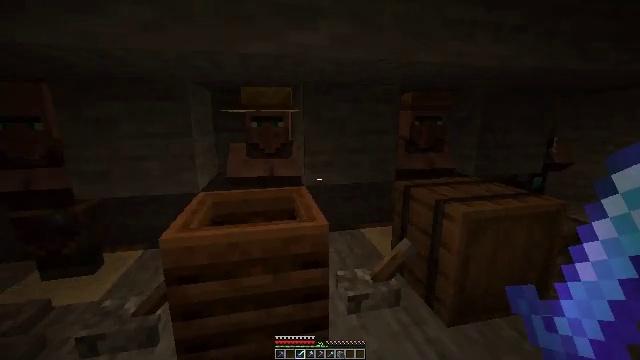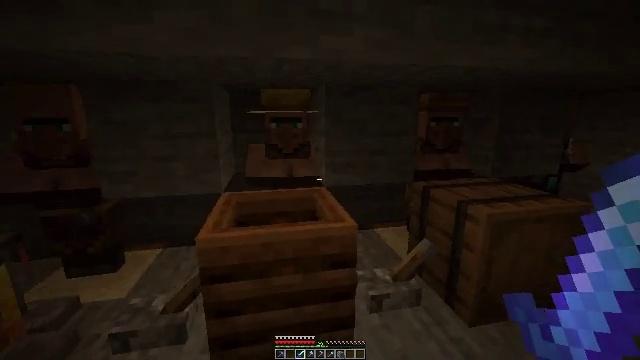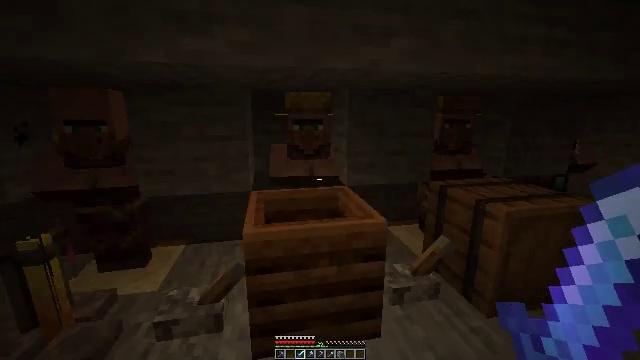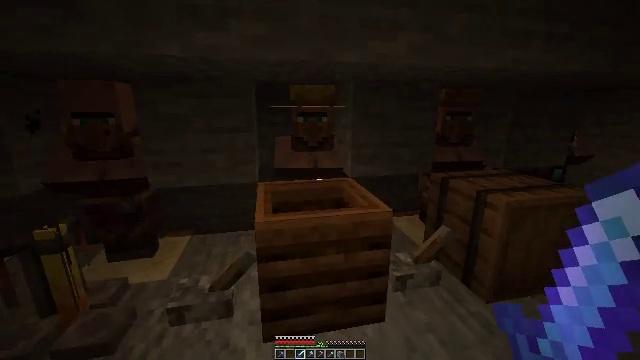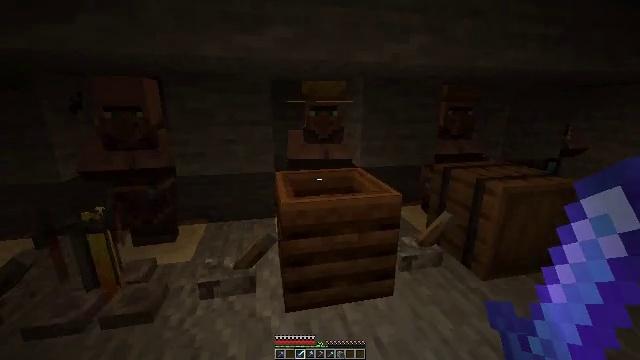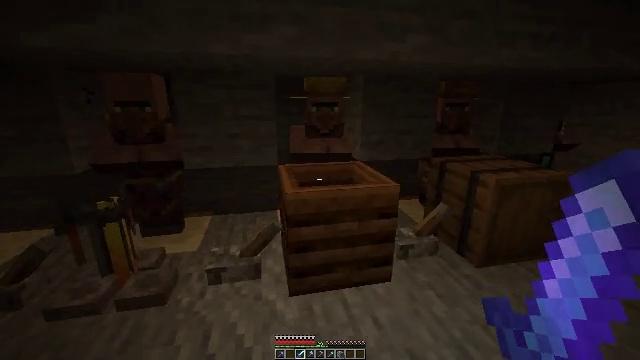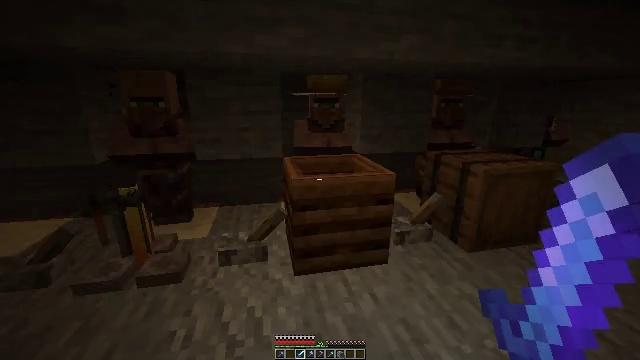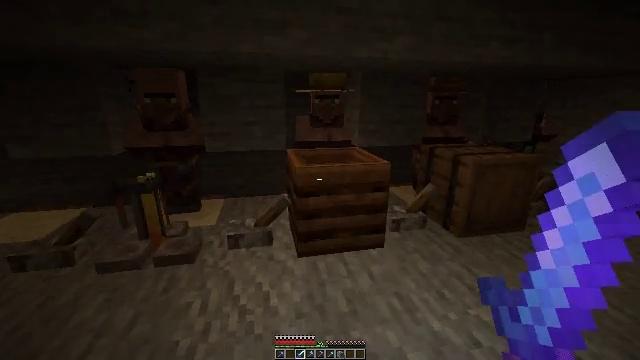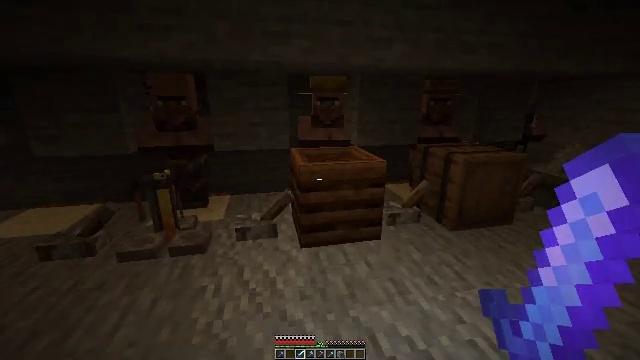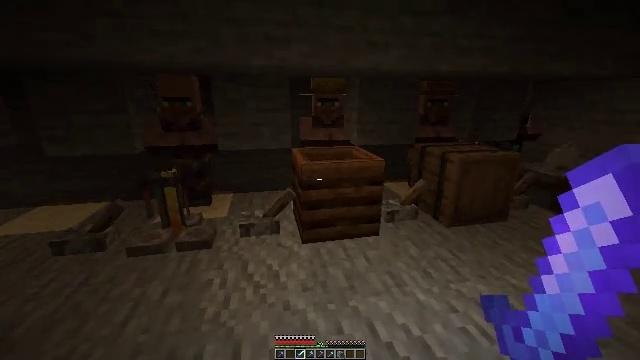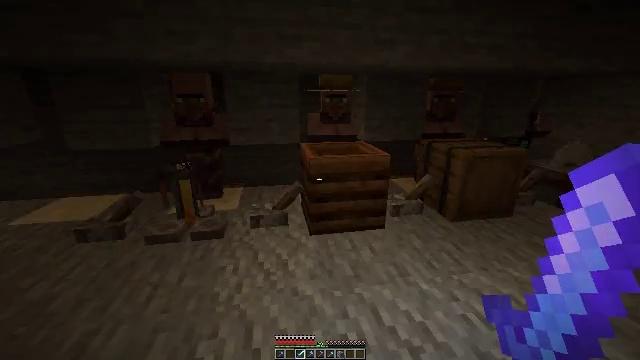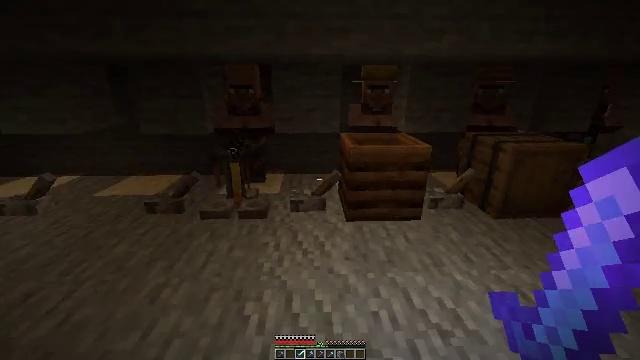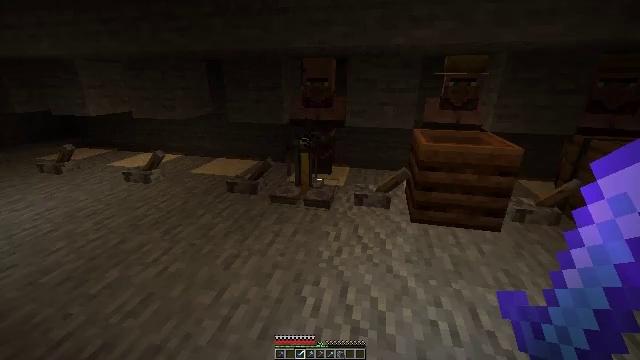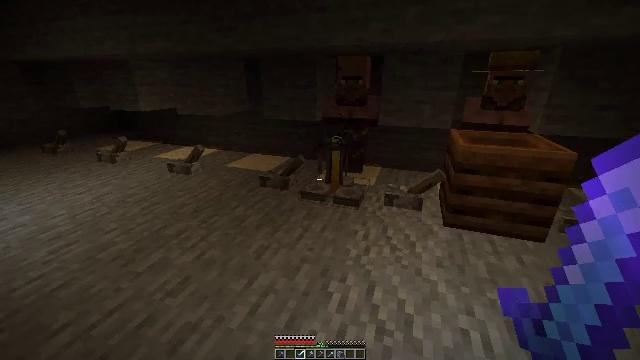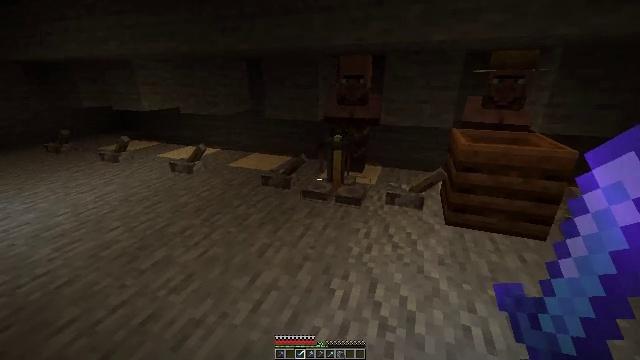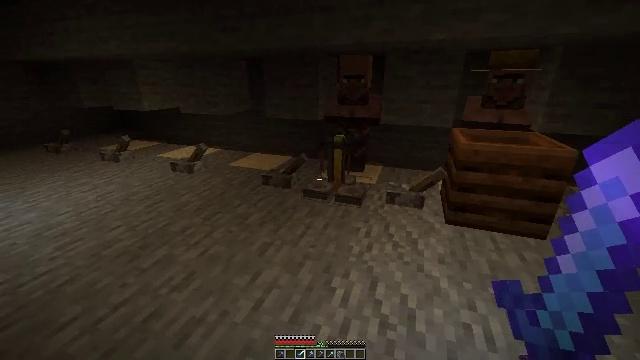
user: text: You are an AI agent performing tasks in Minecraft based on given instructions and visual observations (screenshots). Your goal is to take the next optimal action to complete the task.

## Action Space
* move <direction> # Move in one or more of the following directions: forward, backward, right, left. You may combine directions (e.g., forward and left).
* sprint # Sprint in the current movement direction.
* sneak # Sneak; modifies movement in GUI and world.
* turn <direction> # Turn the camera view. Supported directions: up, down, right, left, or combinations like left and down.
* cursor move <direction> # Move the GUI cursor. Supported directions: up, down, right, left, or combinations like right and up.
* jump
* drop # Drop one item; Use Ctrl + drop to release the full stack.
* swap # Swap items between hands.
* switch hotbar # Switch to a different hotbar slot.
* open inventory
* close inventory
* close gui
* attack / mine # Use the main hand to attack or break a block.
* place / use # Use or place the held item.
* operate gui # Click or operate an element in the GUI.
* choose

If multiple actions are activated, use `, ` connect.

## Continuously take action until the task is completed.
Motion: motion action
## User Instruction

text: Harvest vines off the surface.
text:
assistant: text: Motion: move back and move left
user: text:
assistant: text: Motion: move back and move left
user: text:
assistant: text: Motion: move back and move left, turn down
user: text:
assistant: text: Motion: move back, turn down
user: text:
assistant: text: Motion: move back
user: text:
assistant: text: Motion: move back
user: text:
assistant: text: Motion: move back
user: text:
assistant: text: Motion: move back
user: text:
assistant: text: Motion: move back
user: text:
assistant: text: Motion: turn left
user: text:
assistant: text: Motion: turn left and down
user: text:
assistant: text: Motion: turn left and down
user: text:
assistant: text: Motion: turn left
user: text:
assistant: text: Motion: no_op
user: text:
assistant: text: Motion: no_op
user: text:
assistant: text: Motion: no_op
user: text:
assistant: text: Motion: no_op
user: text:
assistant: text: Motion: no_op
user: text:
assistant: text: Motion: no_op
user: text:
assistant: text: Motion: no_op
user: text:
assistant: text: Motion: no_op
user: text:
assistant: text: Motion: turn right
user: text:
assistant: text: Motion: turn right and up
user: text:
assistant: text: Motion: turn right and up
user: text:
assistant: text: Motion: turn right
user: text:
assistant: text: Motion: no_op
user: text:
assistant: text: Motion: no_op
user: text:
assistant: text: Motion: no_op
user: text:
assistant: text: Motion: no_op
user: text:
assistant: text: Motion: no_op